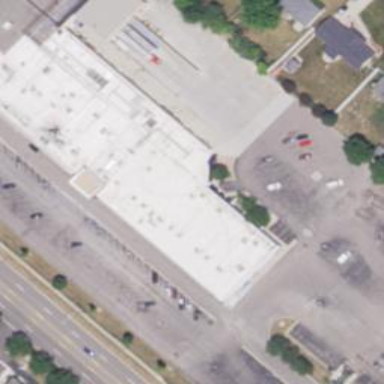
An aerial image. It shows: Post office.